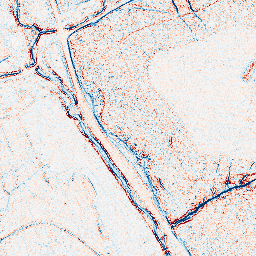
Category: edge_preserving
Decomposition family: anisotropic_diffusion
Decomposition parameters: iterations: 5
kappa: 10
gamma: 0.05
Upsampling method: regularized
Upsampling parameters: scale: 4
lambda_reg: 0.001
Upsampling scale: 4